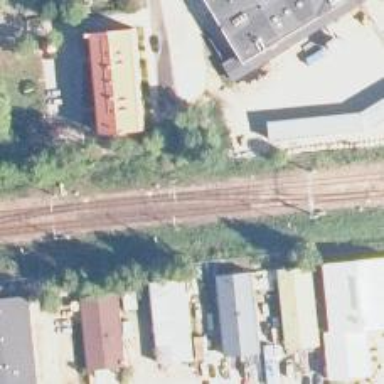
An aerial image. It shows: Electrified rail siding with contact line.